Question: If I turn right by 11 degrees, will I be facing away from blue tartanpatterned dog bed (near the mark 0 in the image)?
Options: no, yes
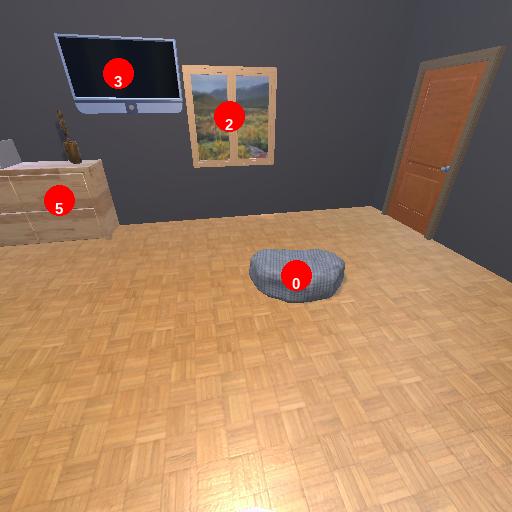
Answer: no